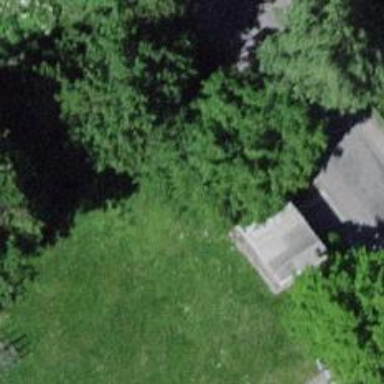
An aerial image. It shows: Red bench.